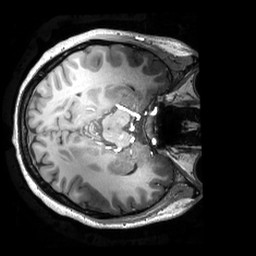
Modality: T1w
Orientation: axial
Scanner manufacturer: philips
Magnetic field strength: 7 T
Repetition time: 0.008 s
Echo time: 0.001974 s